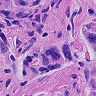
Metastatic tissue present: yes